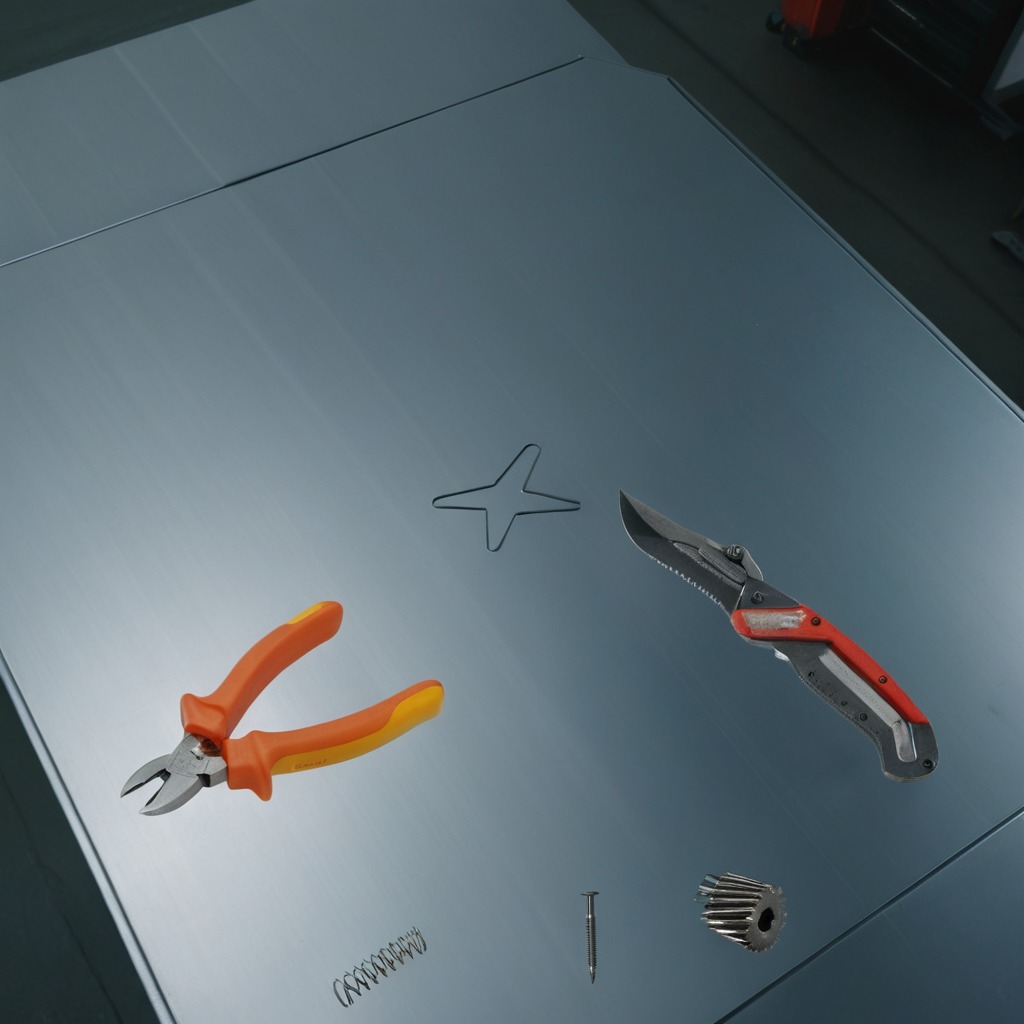
A steel gear with teeth, a utility knife, a metal machine screw, a pair of pliers, and a coiled metal spring are lying on the toolbox surface in an airplane hangar workshop.